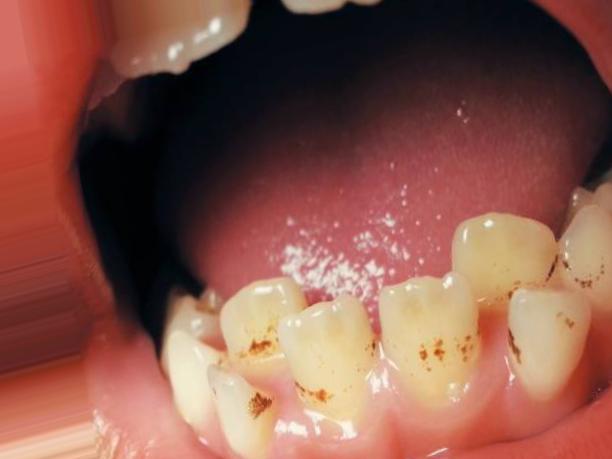
Condition: Tooth Discoloration